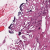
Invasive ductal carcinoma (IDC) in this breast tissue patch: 0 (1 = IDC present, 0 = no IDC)